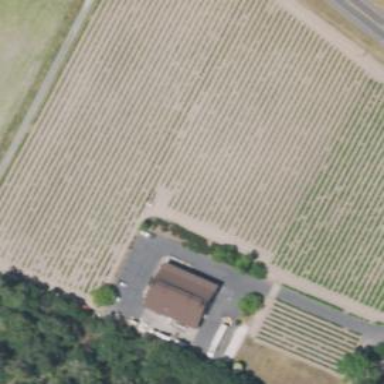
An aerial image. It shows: Vineyard with grape crops.